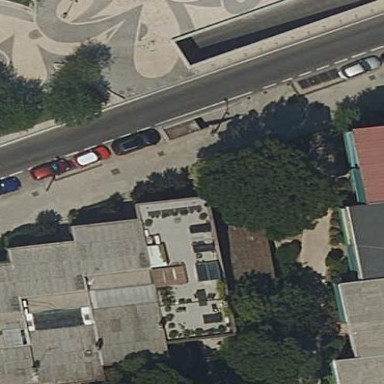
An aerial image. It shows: Terrace building.